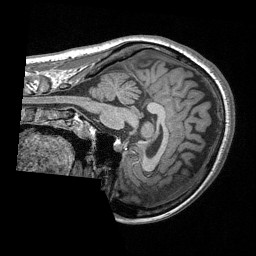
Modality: T1w
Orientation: sagittal
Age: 18
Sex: female
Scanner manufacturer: siemens
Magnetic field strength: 3 T
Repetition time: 1.64 s
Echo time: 0.00234 s